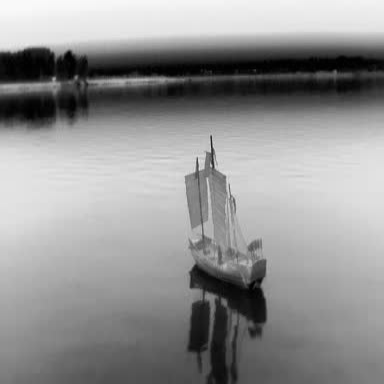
There is a sailboat in the infrared image.